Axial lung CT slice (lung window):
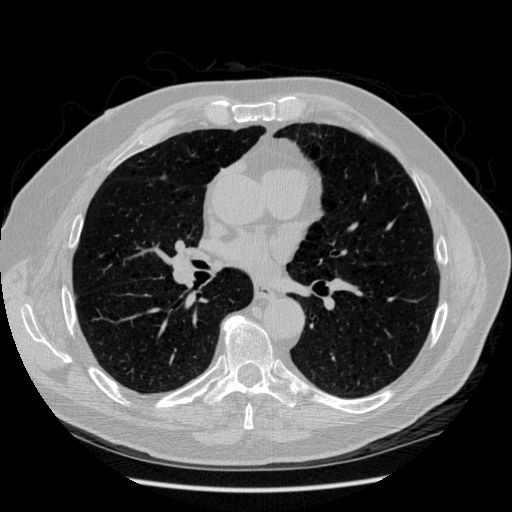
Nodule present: no